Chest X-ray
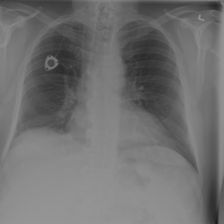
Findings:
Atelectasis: positive
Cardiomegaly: negative
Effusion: negative
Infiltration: negative
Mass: negative
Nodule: positive
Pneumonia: negative
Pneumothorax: negative
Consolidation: negative
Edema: negative
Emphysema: negative
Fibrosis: negative
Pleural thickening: negative
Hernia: negative